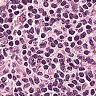
Metastatic tissue present: no